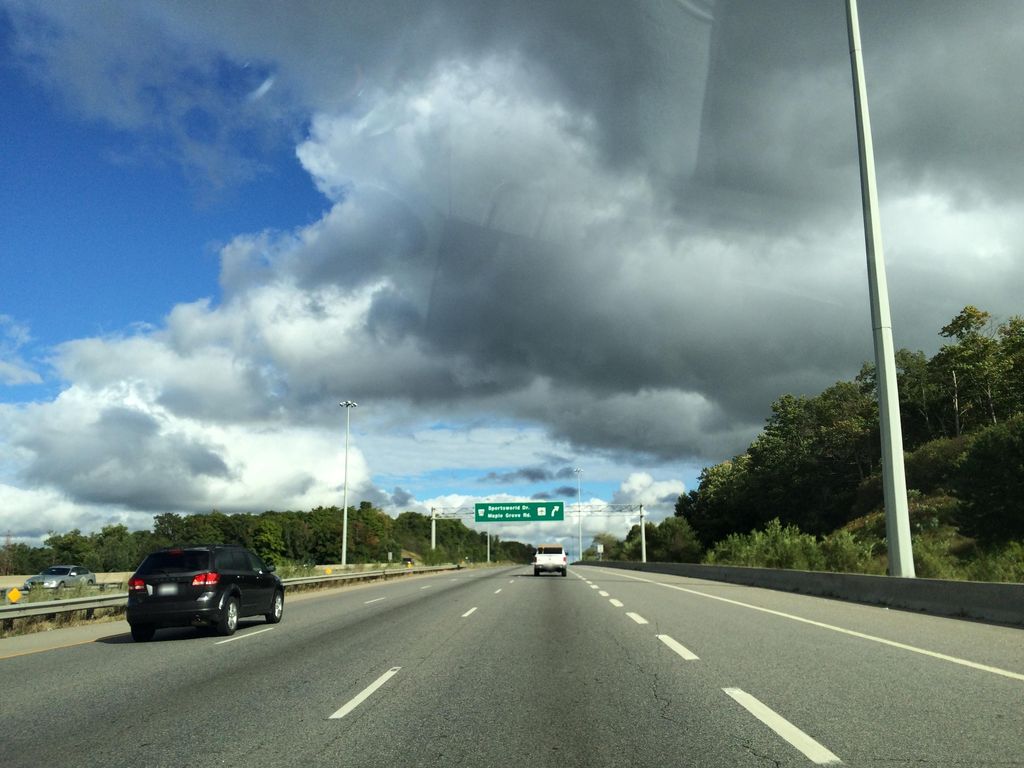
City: kitchener-waterloo